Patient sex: F
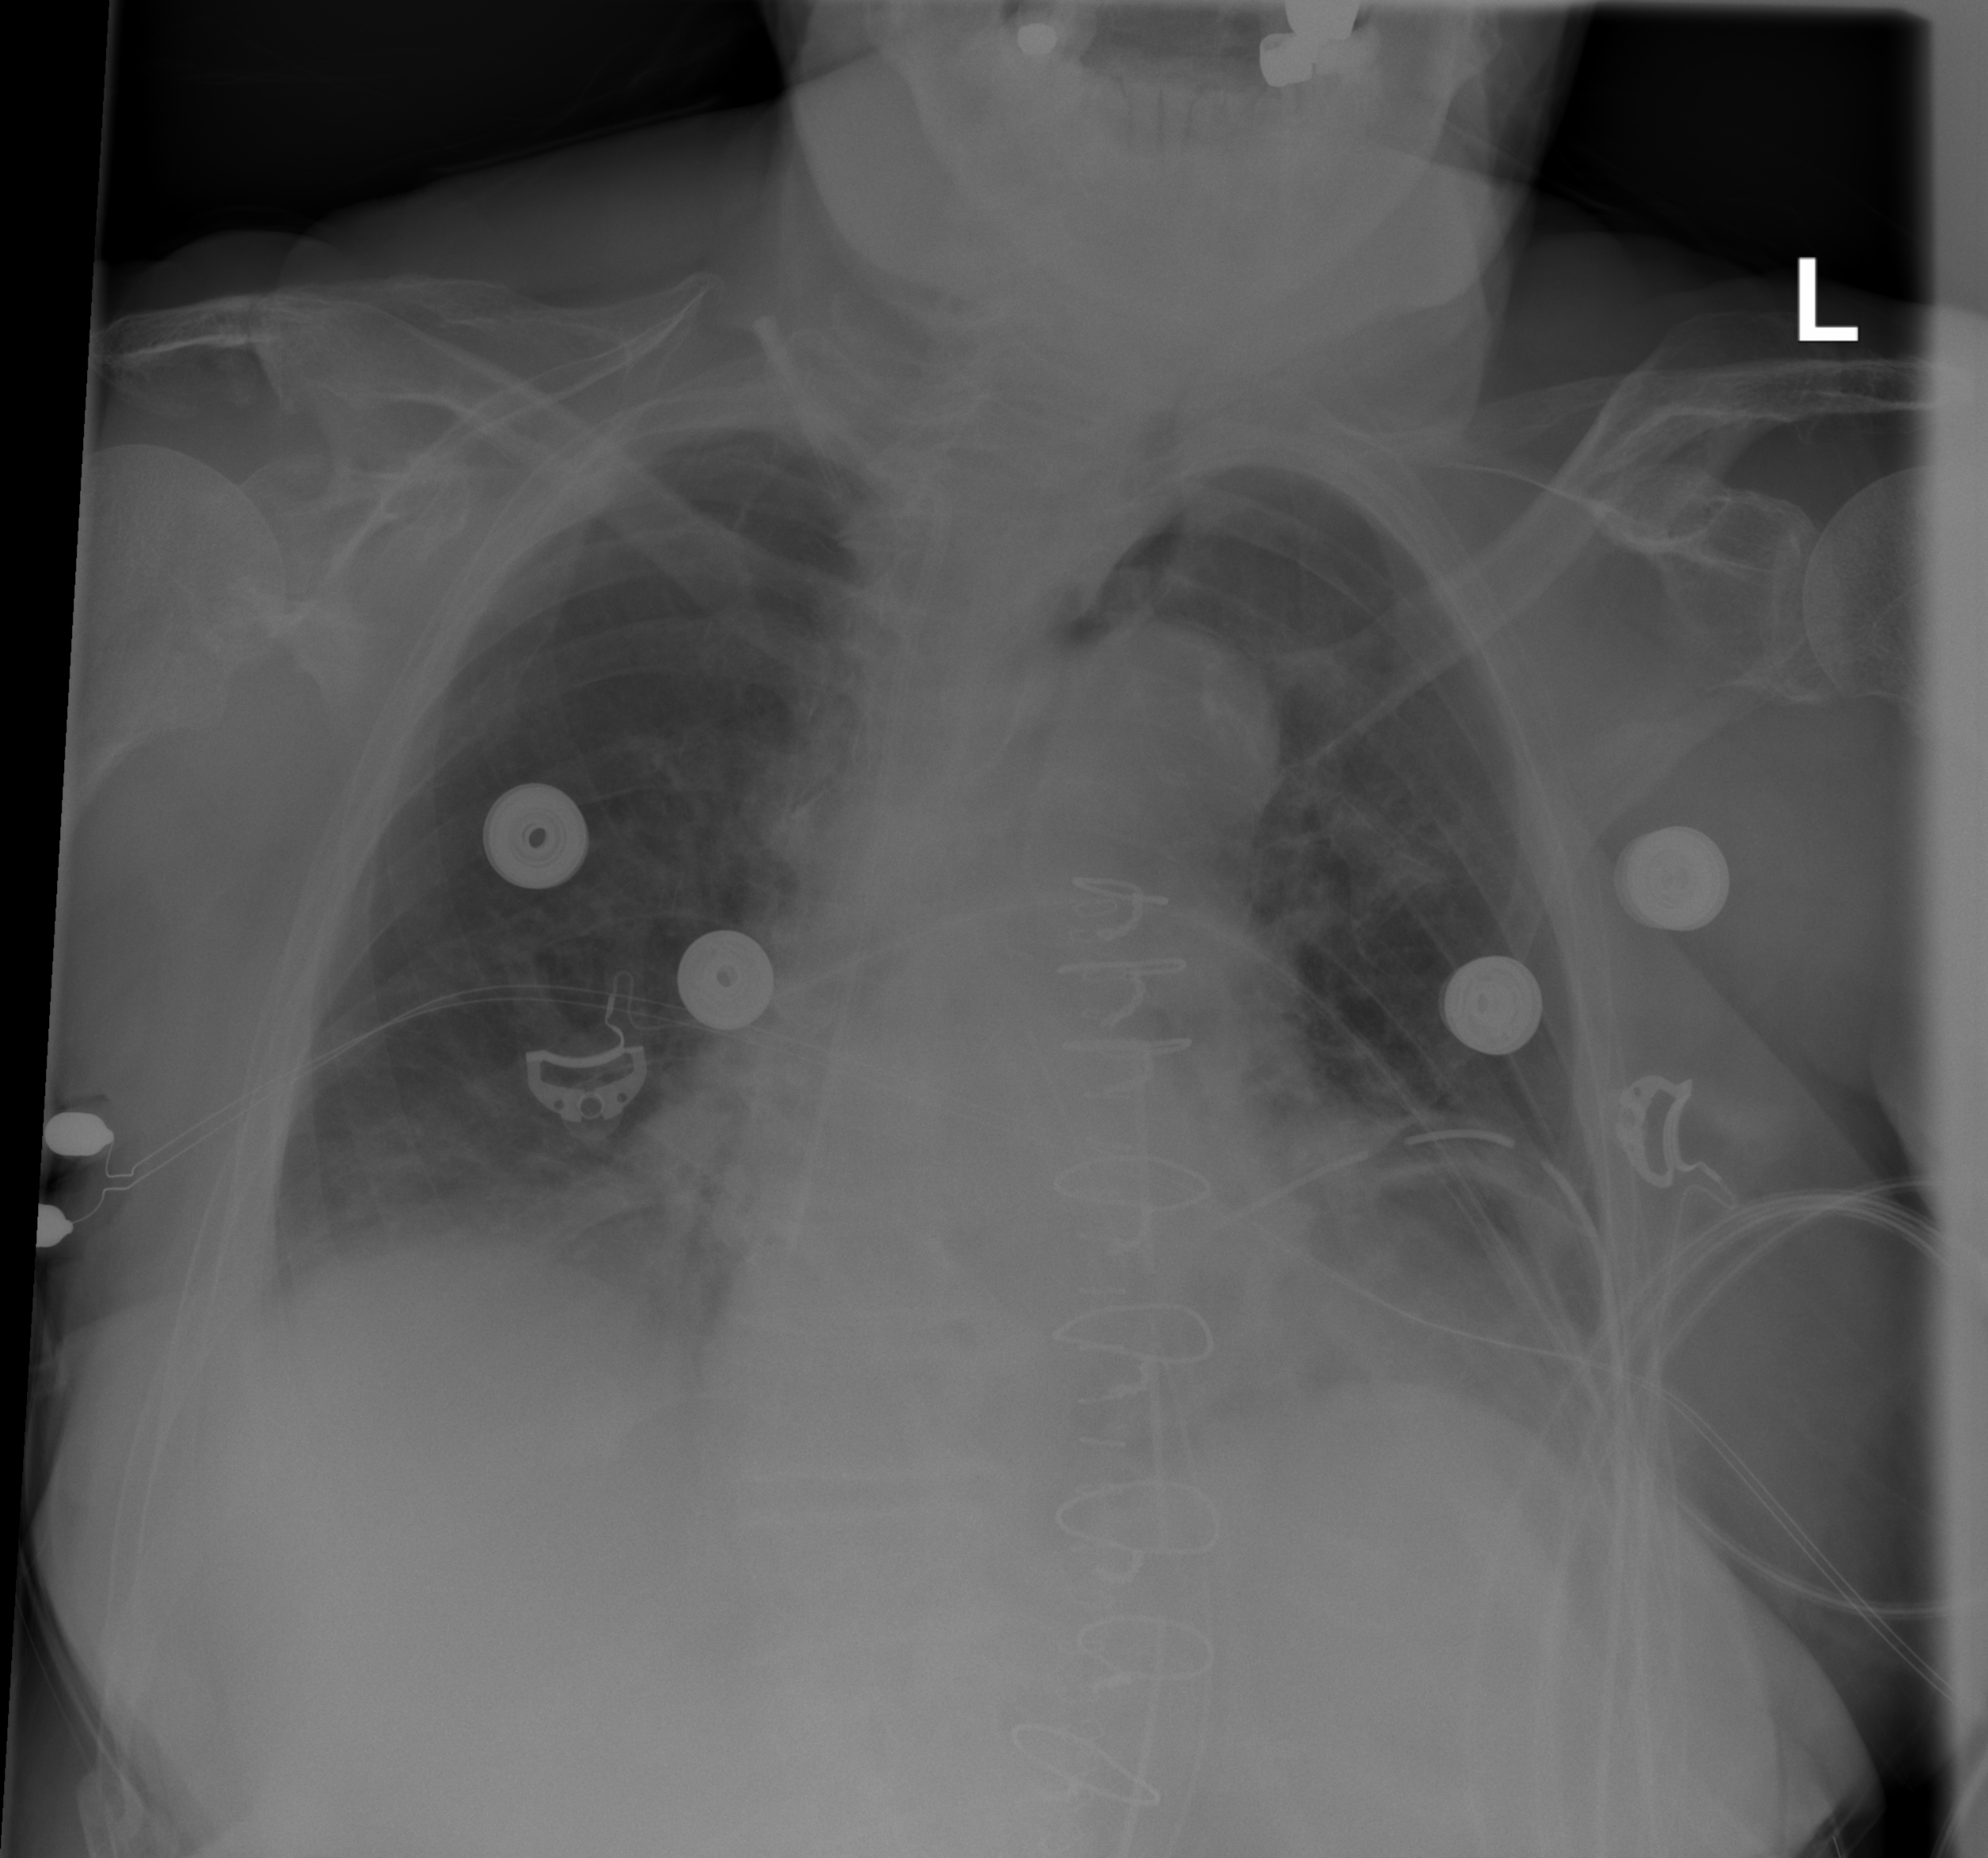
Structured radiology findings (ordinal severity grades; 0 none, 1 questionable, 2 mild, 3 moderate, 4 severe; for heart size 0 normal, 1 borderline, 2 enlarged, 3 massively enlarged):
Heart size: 0
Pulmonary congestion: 0
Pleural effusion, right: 1
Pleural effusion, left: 1
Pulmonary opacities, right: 0
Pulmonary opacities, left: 0
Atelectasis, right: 1
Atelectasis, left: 2